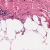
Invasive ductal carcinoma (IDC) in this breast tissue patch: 0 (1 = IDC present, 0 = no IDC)